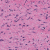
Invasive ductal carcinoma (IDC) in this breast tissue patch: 0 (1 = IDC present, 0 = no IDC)